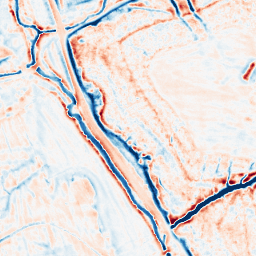
Category: edge_preserving
Decomposition family: bilateral
Decomposition parameters: d: 15
sigma_color: 100
sigma_space: 150
Upsampling method: bilinear
Upsampling parameters: scale: 8
Upsampling scale: 8